Question: Here is a piece of my control code:
'''
<telerik:RadWindow>
<Grid>
<Grid.RowDefinitions>
<RowDefinition Height="20"/>
<RowDefinition Height="20"/>
<RowDefinition Height="*"/>
<RowDefinition Height="40"/>
</Grid.RowDefinitions>
<StackPanel Grid.Row="2" HorizontalAlignment="Stretch" Background="Blue">
<Grid
x:Name="DetailsGrid">
<prismvm:DataTemplateSelector
Content="{Binding NewTemplate}">
<prismvm:DataTemplateSelector.Resources>
<DataTemplate
x:Key="EmailMessageTemplate">
<StackPanel Orientation="Vertical" HorizontalAlignment="Stretch" Background="Red">
<TextBlock Text="Name: "/>
<TextBox Text="{Binding Name,Mode=TwoWay}" HorizontalAlignment="Stretch" Background="Green"/>
<TextBlock Text="Subject: "/>
<TextBox Text="{Binding EmailSubject,Mode=TwoWay}" HorizontalAlignment="Stretch"/>
<TextBlock Text="Body: "/>
<TextBox Text="{Binding Body,Mode=TwoWay}" TextWrapping="Wrap"/>
</StackPanel>
</DataTemplate>
<DataTemplate
x:Key="SmsMessageTemplate">
<StackPanel Orientation="Vertical">
<TextBlock Text="Subject: "/>
<TextBox Text="{Binding Name,Mode=TwoWay}"/>
<TextBlock Text="Sms body: "/>
<TextBox Text="{Binding Body,Mode=TwoWay}"/>
</StackPanel>
</DataTemplate>
</prismvm:DataTemplateSelector.Resources>
</prismvm:DataTemplateSelector>
</Grid>
</StackPanel>
</telerik:RadWindow>
'''
The problem is that at start the width of the textboxes is very little and I need to have width the same as grid.
How can I do it?
I've updated my xaml, and now every element looks like at the picture:

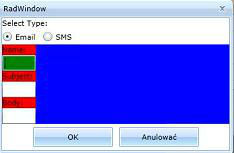
Answer: I've added
'HorizontalContentAlignment="Stretch"'
to
'''
<prismvm:DataTemplateSelector
Content="{Binding NewTemplate}">
'''
and now it works fine.